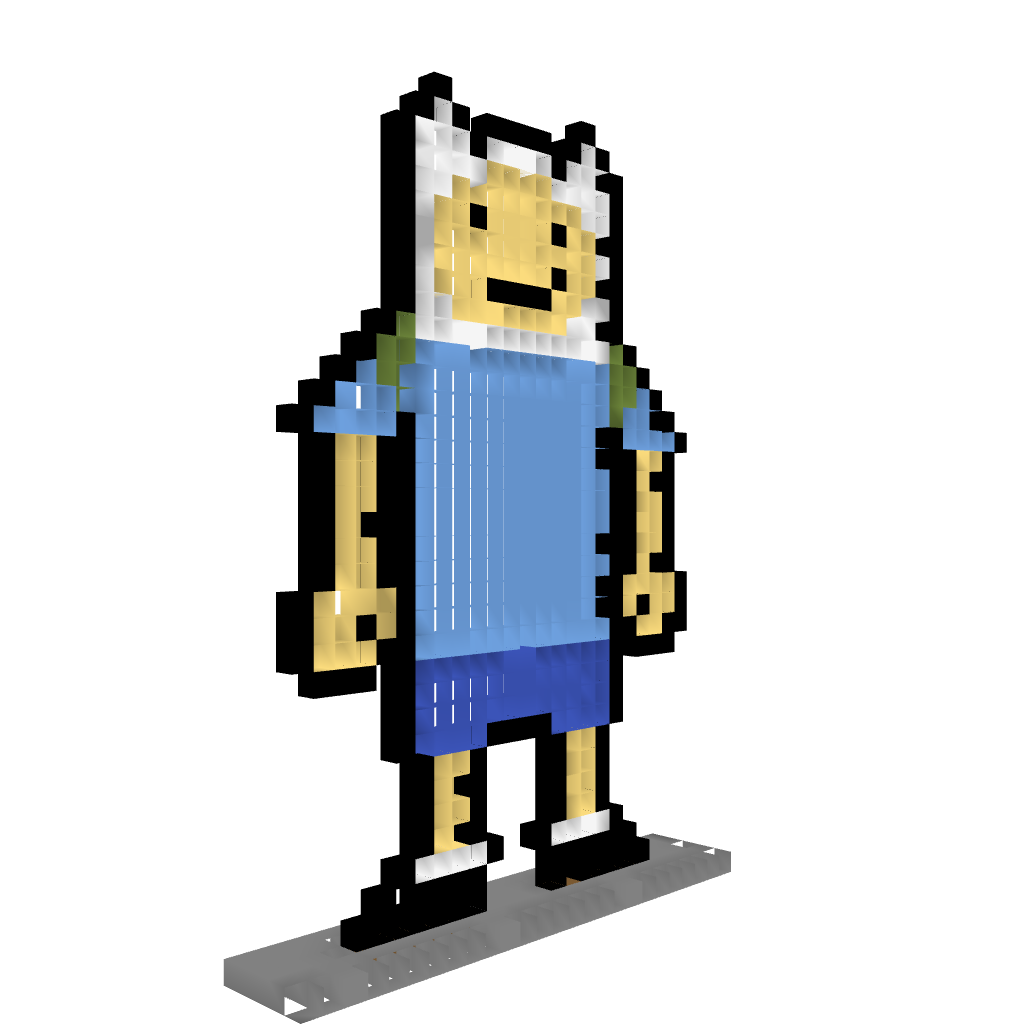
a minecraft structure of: Finn The Human pixel high quality